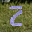
Label: 2